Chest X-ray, AP view. Patient: 38 years old, sex M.
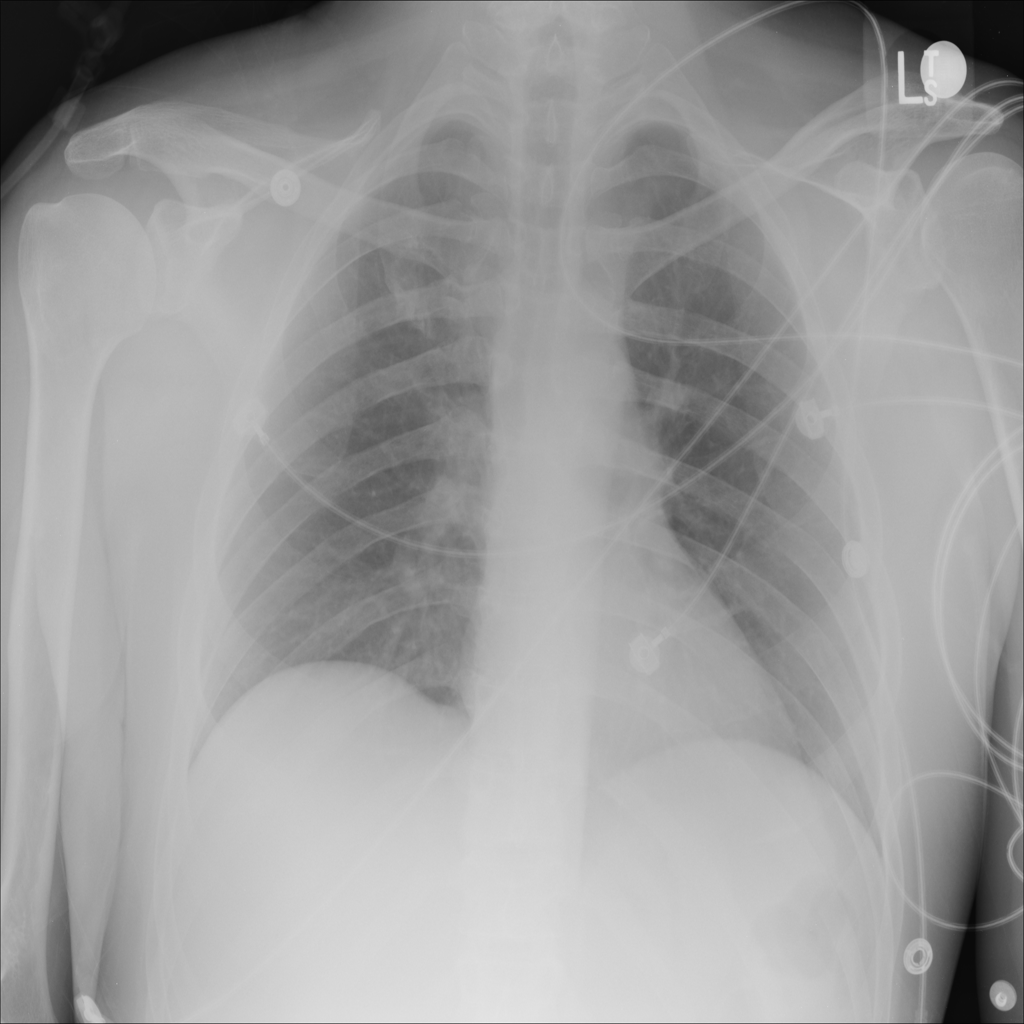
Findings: Atelectasis